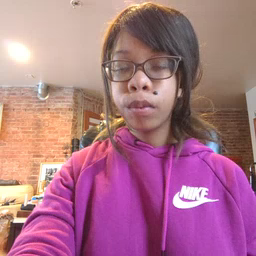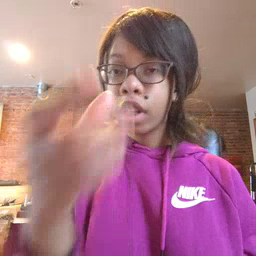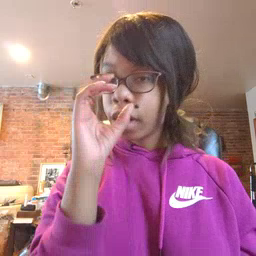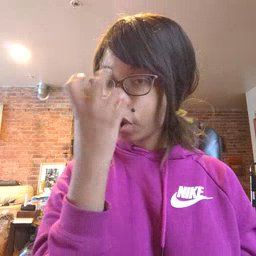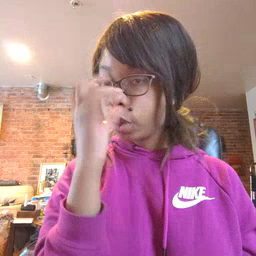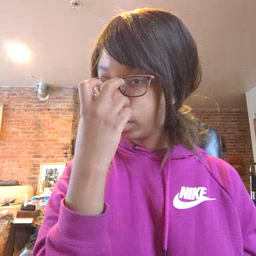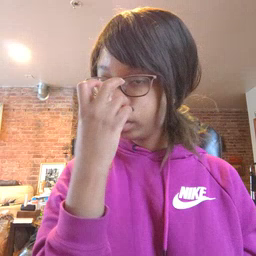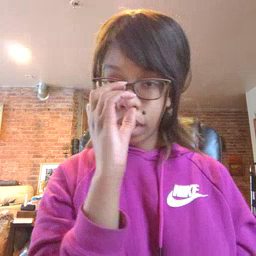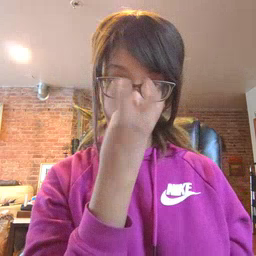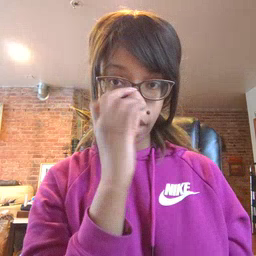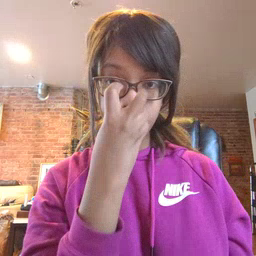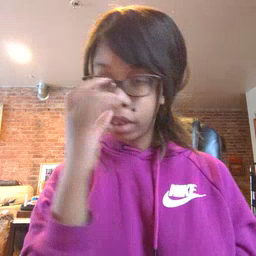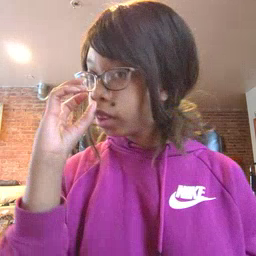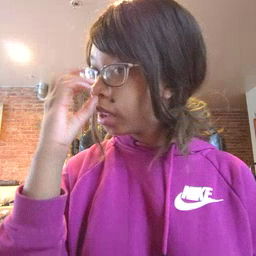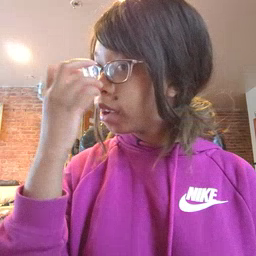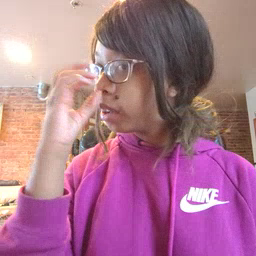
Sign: clown